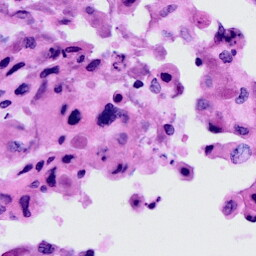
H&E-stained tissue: Cervix